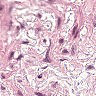
Metastatic tissue present: no